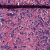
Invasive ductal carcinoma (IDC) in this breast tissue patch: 1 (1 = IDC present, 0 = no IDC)